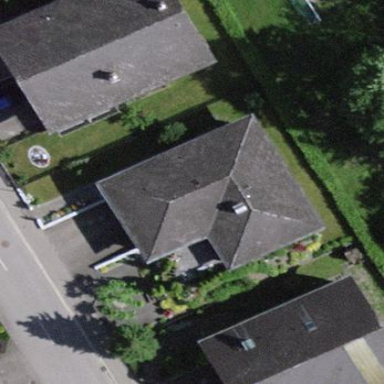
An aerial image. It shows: Detached building.